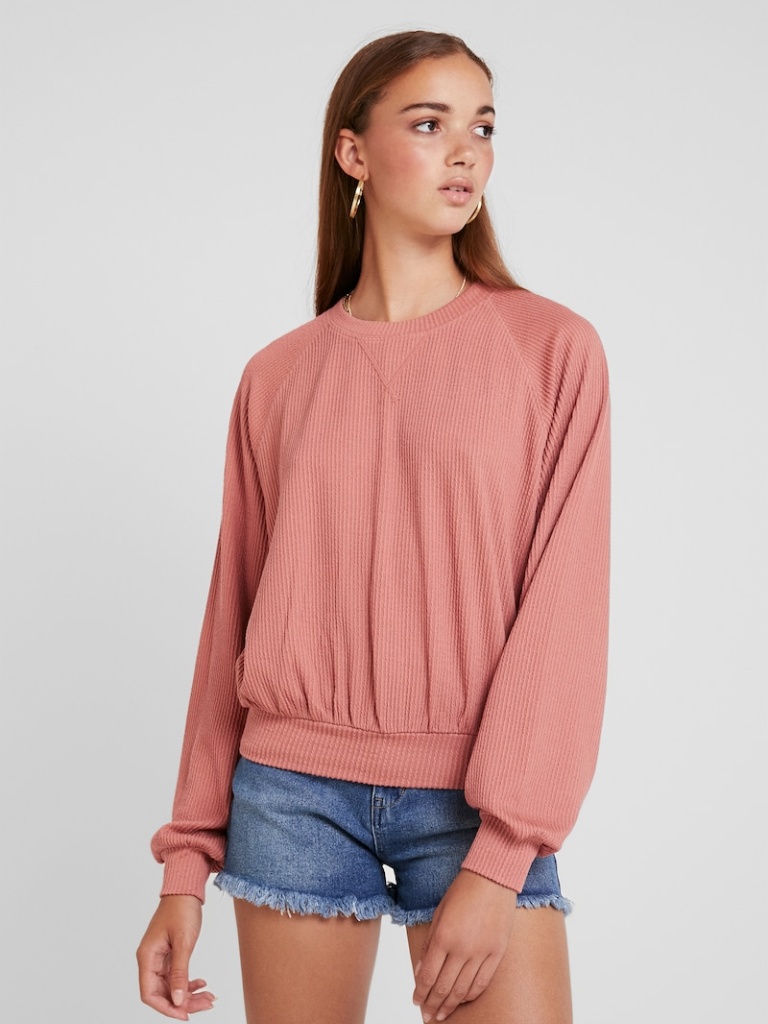
knit relaxed a long-sleeved with the sleeves down hip length Untucked crew sweatshirt